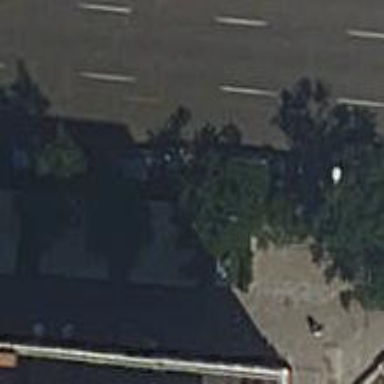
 serving as platform for public transportation."